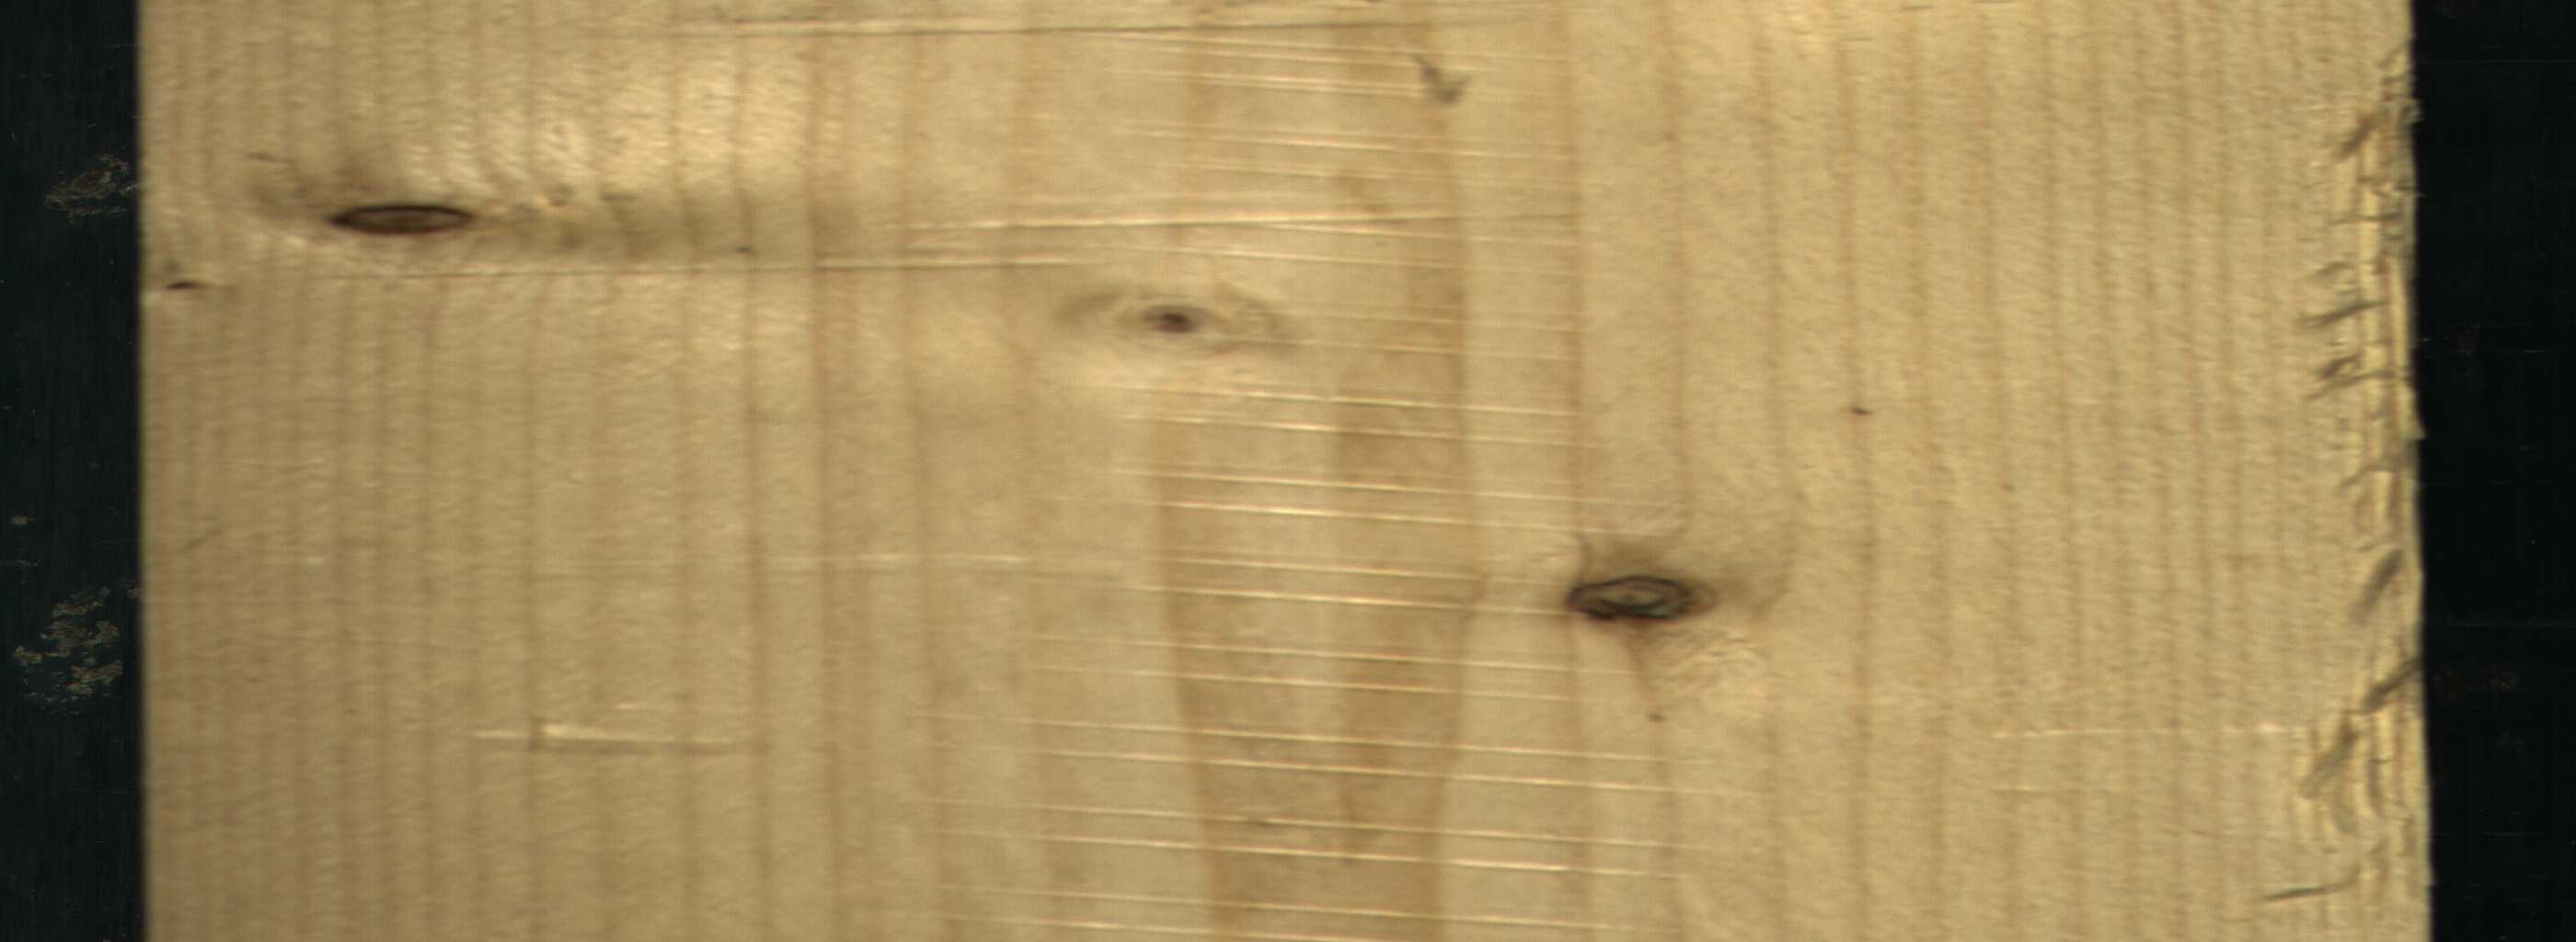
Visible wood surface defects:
Dead_Knot
Dead_Knot
Live_Knot
Live_Knot